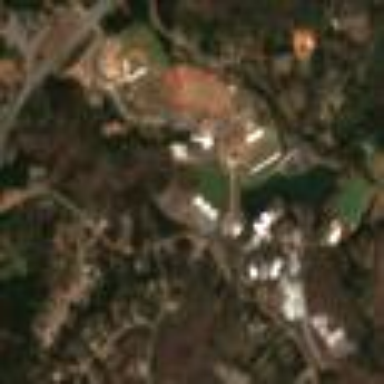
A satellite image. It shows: School.